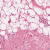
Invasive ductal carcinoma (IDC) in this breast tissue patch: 0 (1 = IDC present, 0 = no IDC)